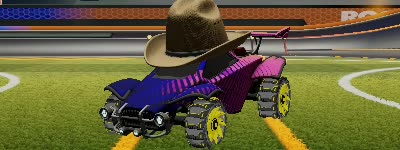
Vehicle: octane